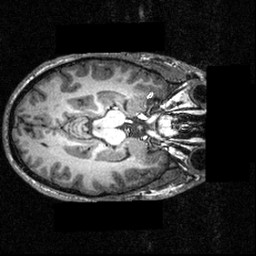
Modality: T1w
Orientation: axial
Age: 24
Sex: male
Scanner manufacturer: siemens
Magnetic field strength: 3.951 T
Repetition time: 1.5 s
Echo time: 0.00335 s